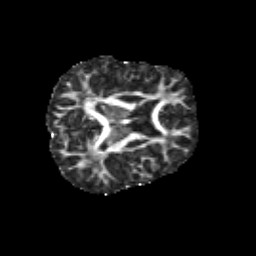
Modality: FA
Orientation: axial
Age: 9
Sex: male
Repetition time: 9.4 s
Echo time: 0.089 s